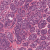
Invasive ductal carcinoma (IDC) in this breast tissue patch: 0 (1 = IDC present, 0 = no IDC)